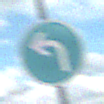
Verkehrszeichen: VorgeschriebeneFahrtrichtungLinks
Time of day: Midday
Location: Outdoor (Nature)
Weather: PartlyCloudy
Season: NotSpecified
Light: Natural